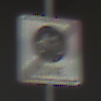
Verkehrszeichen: EndeFahrradzone
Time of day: MorningAfternoon
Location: Outdoor (Urban)
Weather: Clear
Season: NotSpecified
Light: Natural